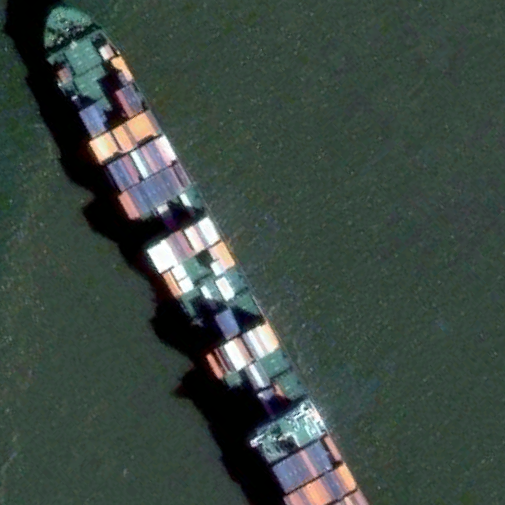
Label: Container_ship